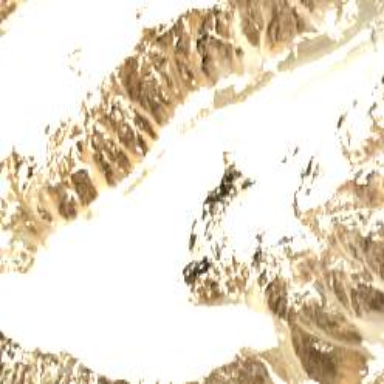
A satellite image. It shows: Majestic glacier in the distance.